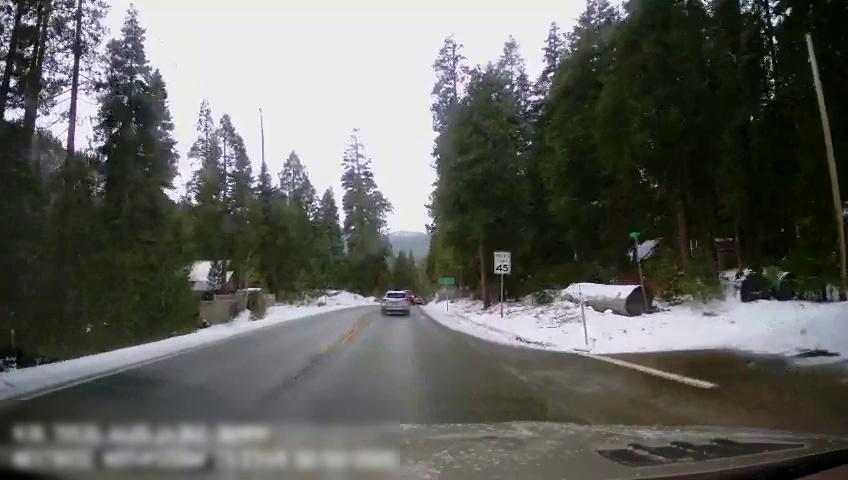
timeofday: Day
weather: Snowy
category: Drivable Space
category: Vehicles | Truck
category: Vehicles | SUV
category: Lanes | Current Lane
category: Lanes | Opposite Lane
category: Traffic | Signs
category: Traffic | Signs